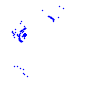
Particle: pion